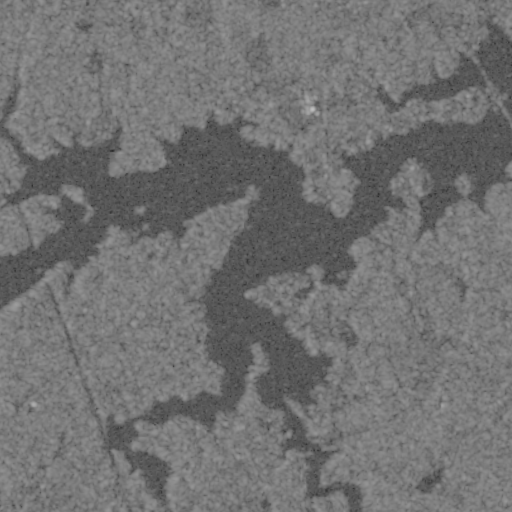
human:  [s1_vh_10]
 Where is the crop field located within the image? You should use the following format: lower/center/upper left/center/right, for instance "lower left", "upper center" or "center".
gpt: The crop field is located in the lower right of the image.
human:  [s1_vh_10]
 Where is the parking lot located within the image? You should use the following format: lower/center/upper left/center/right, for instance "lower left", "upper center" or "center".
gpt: The parking lot is located in the lower center of the image.
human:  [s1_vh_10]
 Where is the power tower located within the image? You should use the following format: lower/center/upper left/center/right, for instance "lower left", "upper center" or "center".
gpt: The power tower is located in the left of the image.
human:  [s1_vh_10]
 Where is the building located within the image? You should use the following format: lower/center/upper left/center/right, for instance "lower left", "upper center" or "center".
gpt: The building is located in the center right of the image.
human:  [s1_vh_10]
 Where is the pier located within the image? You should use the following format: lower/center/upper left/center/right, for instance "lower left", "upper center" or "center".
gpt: The pier is located in the lower center of the image.
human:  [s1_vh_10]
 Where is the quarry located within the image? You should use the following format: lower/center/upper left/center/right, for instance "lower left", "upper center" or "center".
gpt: There is no quarry in the image.

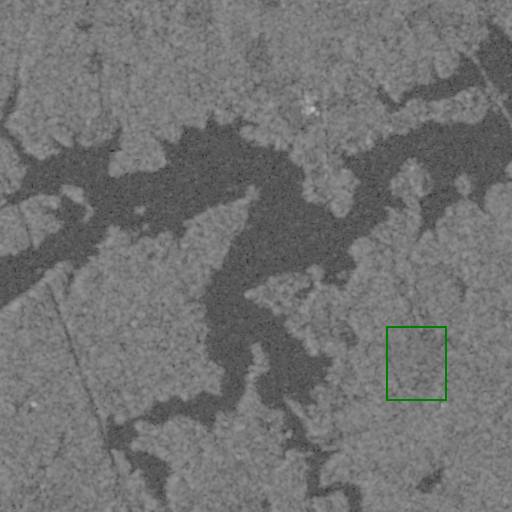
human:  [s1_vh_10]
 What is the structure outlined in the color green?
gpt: The structure outlined in green is a crop field.
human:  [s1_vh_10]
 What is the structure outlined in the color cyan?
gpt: There is no cyan outline.